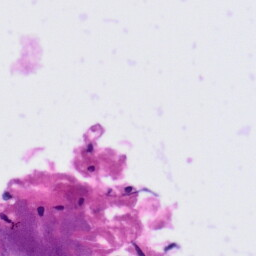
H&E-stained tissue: Tonsil